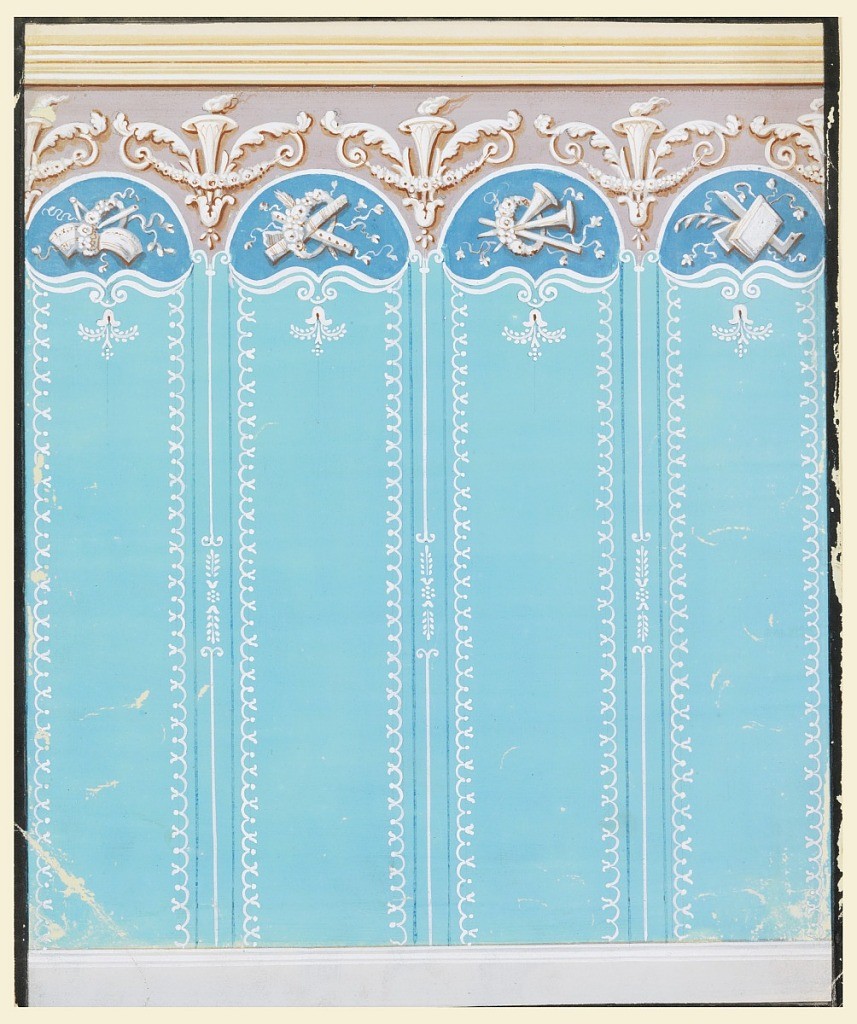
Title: Wallpaper Design
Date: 1825–35
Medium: Brush and gouache, graphite on white paper
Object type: Drawing
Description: A dado is shown at the base, an entablature on top. The scheme of the decoration is that of pilaster strips supporting an arcade, which is decorated with palmette motifs with lighted torches. The panels between the pilasters show crest borders, and in the arches couches with trophies of objects referring to the arts, and for the most part including a wreath. Black framing stripes.